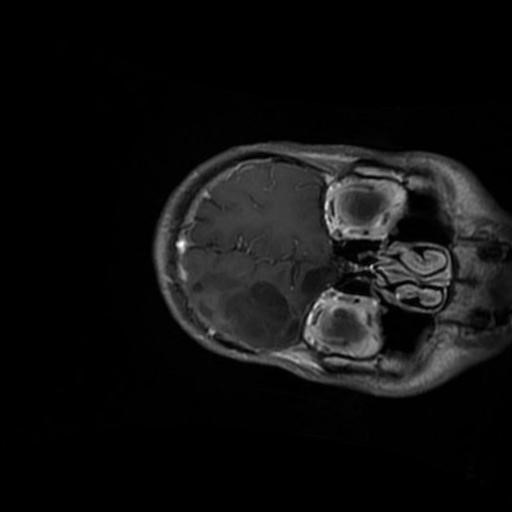
Label: brain_glioma